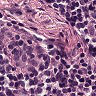
Metastatic tissue present: no